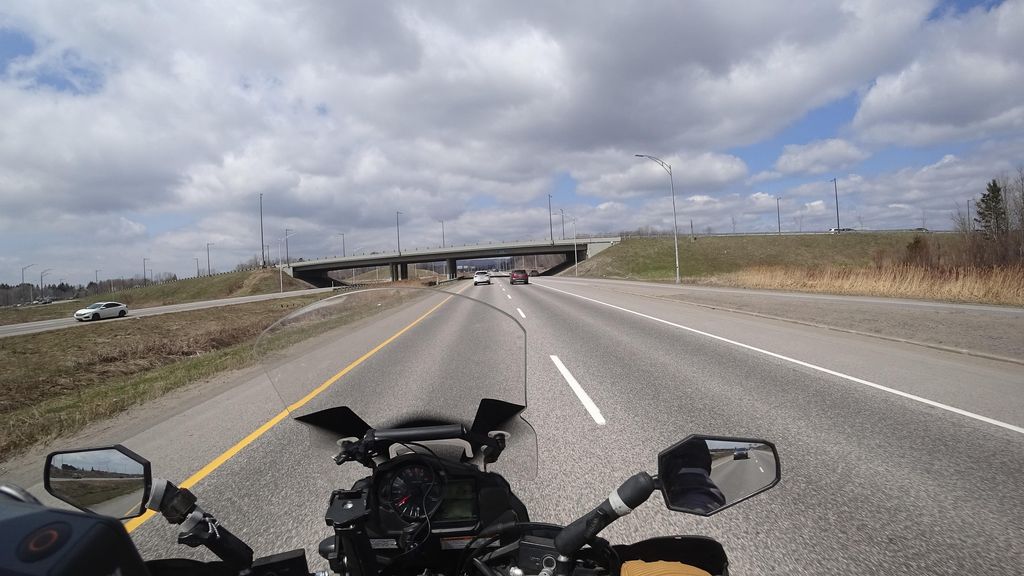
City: quebec_city